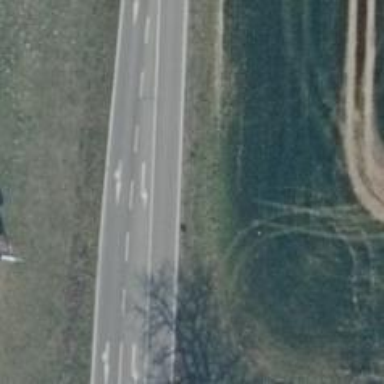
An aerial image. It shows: Asphalt road classified as primary highway.